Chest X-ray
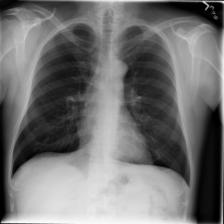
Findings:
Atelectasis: negative
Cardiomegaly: negative
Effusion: negative
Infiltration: negative
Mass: negative
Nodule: negative
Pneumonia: negative
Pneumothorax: negative
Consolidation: negative
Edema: negative
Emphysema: negative
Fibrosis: negative
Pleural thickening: negative
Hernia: negative